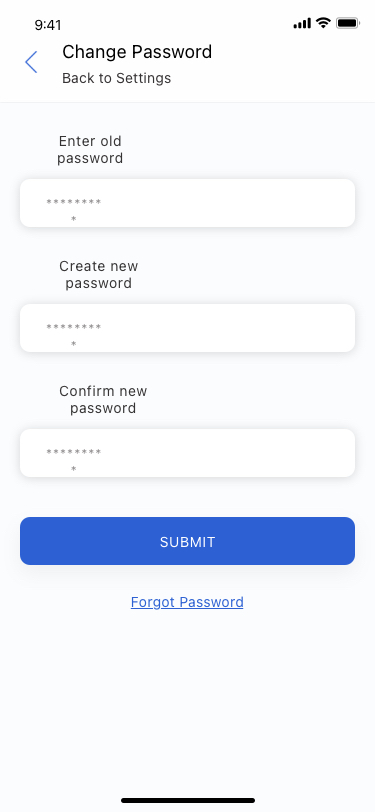
Text in this UI design:
Enter old password
*********
Create new password
*********
Confirm new password
*********
Forgot Password
Submit
Change Password
Back to Settings